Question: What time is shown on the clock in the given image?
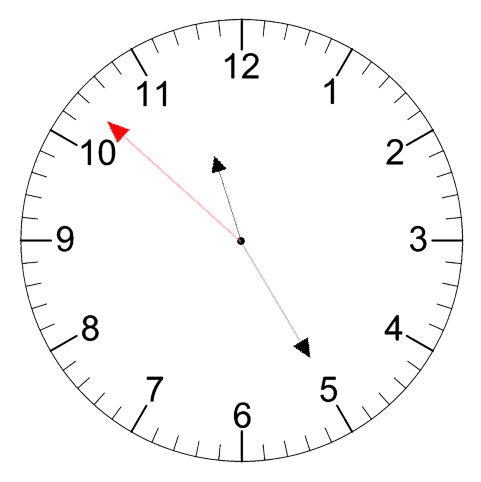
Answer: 11:24:52